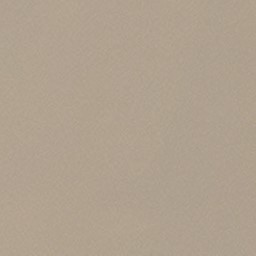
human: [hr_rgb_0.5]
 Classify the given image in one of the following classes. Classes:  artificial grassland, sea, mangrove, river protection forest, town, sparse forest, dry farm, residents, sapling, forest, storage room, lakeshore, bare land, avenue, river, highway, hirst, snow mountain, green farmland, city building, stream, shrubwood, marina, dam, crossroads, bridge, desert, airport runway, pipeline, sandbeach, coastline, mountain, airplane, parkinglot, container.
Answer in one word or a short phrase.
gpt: desert